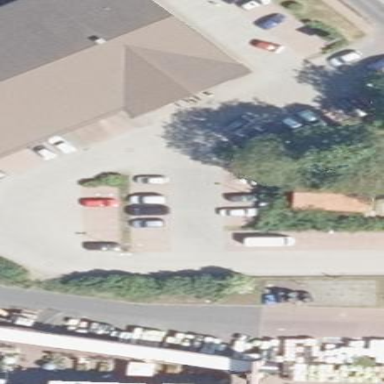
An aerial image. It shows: Street side parking area.